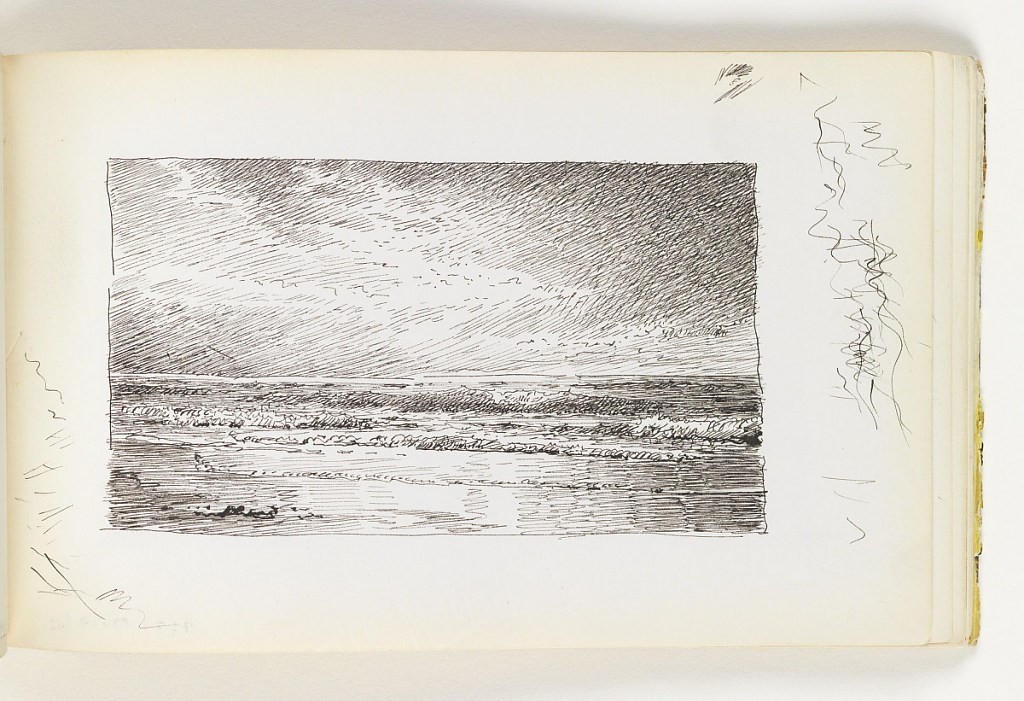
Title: Dark Seascape with Small Waves
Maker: William Trost Richards, American, 1833–1905
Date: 1890–1900
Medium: Pen and black ink on off-white wove paper
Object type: Sketchbook folio
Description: In foreground, small, calm waves coming onto shore. Miscellaneous pen strokes in margin on bottom left and on right.